Question: I am starting with google maps. just learning. while ago, it was working. now it's not. everything seems to work in UI Controls, Markers/Overlay but the map is blank.
'''
google.load("jquery", "1.3.2");
google.load("maps", "2");
google.setOnLoadCallback(function() {
var map = new google.maps.Map2(document.getElementById("map"));
map.setCenter(new google.maps.LatLng(103.8, 1.37), 13);
map.setUIToDefault();
map.addOverlay(new google.maps.Marker(new google.maps.LatLng(103.8, 1.37)));
});
'''

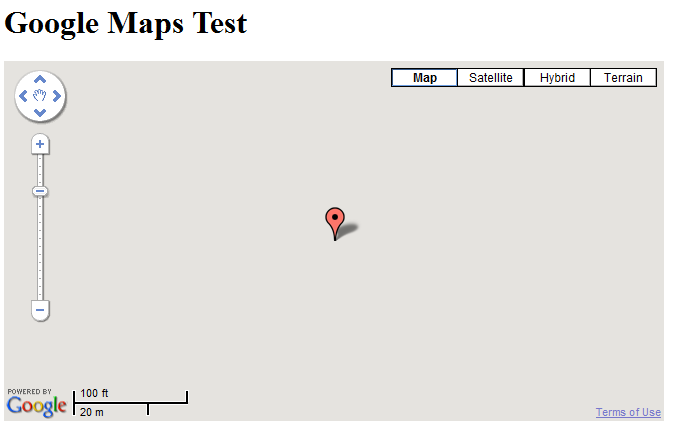
Answer: The point you are trying to centre the map onto isn't a valid Lat/Lon pair: Latitude runs from +/-90 degrees: you're passing in +103.8
seems like you've got your parameters the wrong way around (Lat +1.37, Lon +103.8 puts you in Malaysia)